Field crop: maize
Growth stage: 1
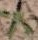
Species: atriplex